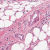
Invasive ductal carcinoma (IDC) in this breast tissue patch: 1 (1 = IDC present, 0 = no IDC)